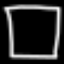
Label: square